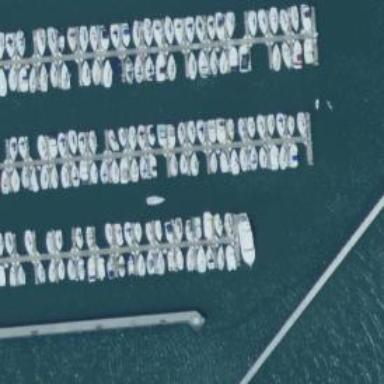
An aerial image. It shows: Man-made pier.